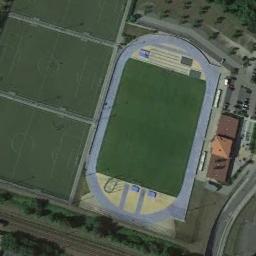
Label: ground_track_field